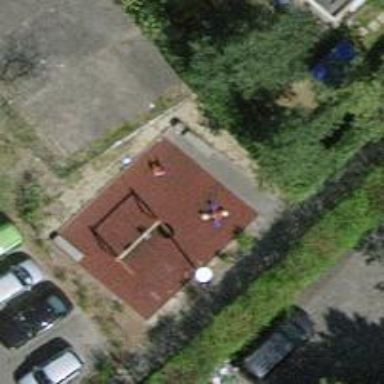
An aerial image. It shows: Playground area for leisure land.